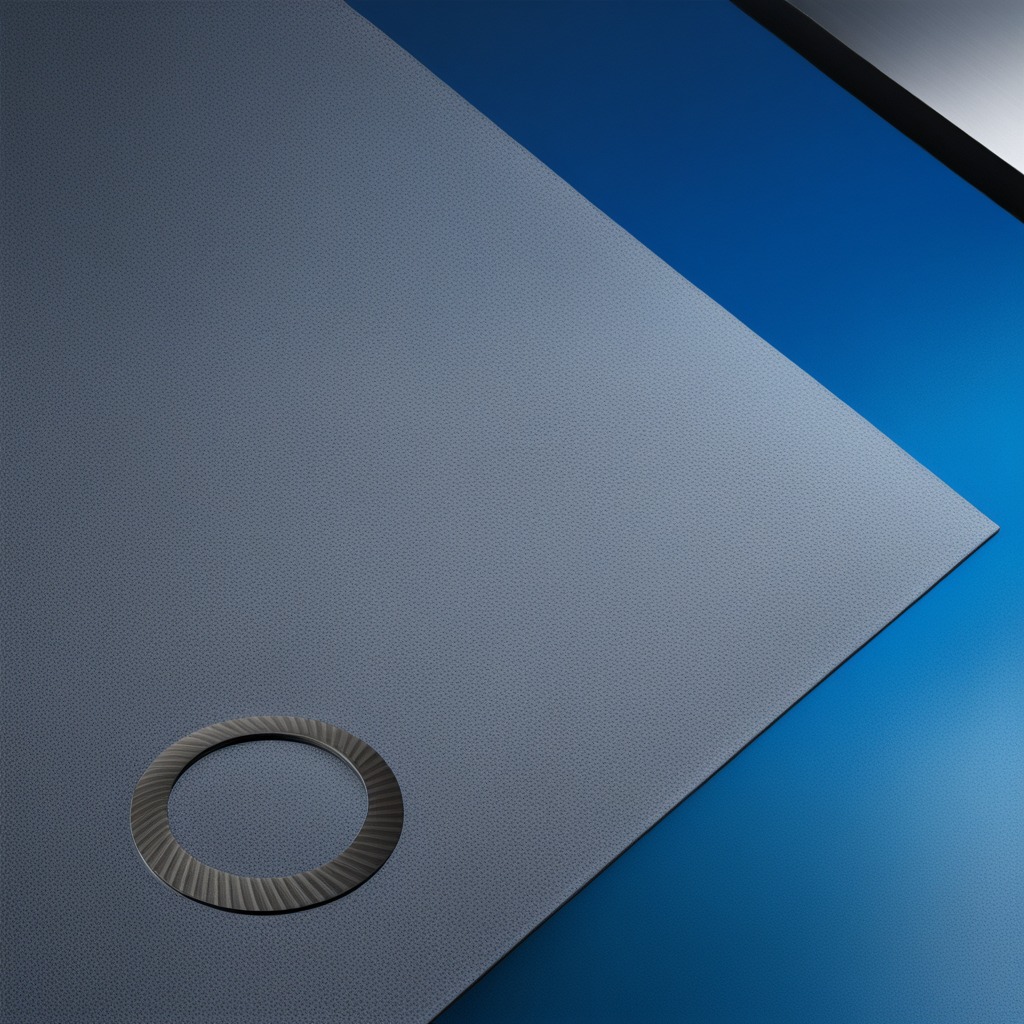
A flat metal washer lies on the clean granite tabletop covered with a blue rubber mat inside a workshop under bright overhead lighting crisp shadows high clarity worn but beneath the mat.